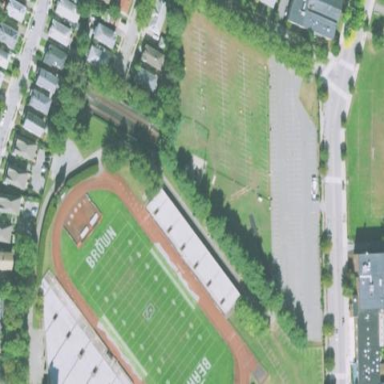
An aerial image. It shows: Bleachers on leisure land.